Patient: sex M, age 78
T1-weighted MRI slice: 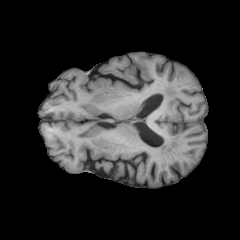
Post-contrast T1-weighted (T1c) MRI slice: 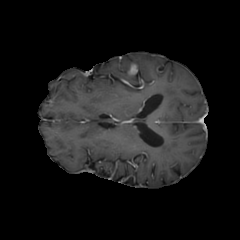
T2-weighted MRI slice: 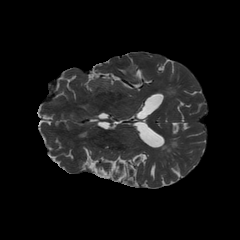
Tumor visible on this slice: yes
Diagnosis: Glioblastoma, IDH-wildtype
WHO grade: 4